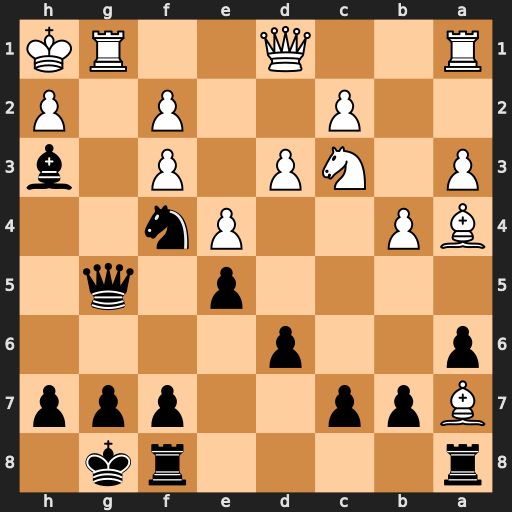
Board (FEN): r4rk1/Bpp2ppp/p2p4/4p1q1/BP2Pn2/P1NP1P1b/2P2P1P/R2Q2RK
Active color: b
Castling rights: -
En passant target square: -
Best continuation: Bg2+ Rxg2 Qxg2#